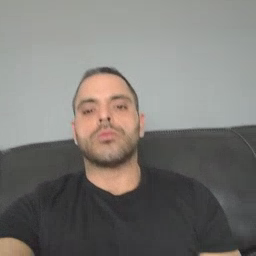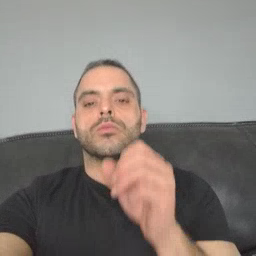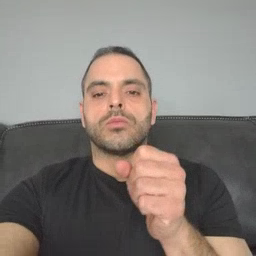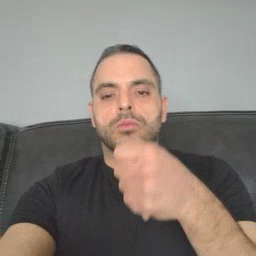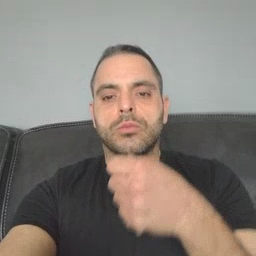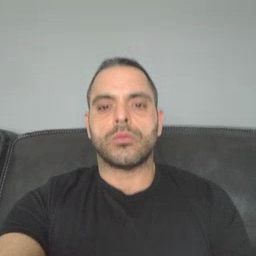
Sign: make